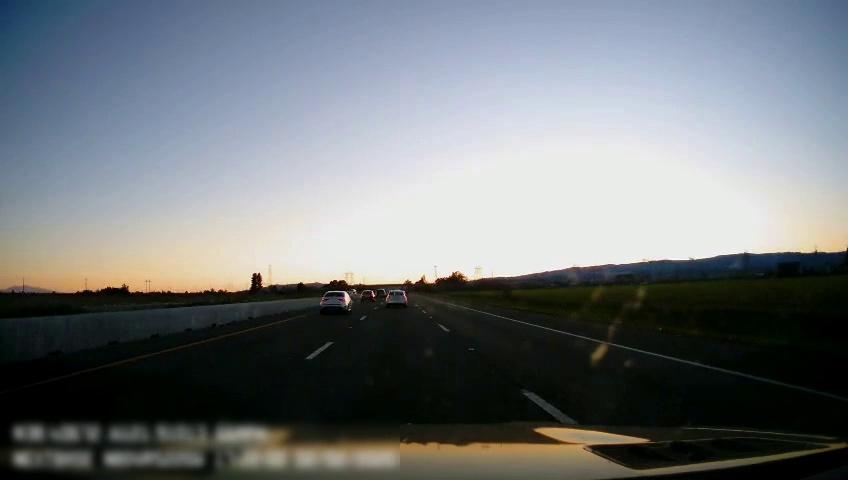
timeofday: Day
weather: Sunny
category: Drivable Space
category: Vehicles | Car
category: Vehicles | Car
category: Vehicles | Car
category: Lanes | Current Lane
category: Lanes | Current Lane
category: Lanes | Alternate Lane
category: Lanes | Alternate Lane